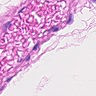
Metastatic tissue present: no